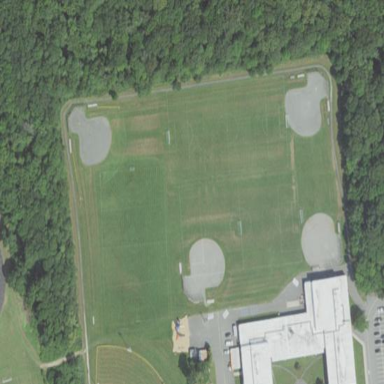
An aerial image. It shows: Soccer pitch designated for leisure and sports activities.